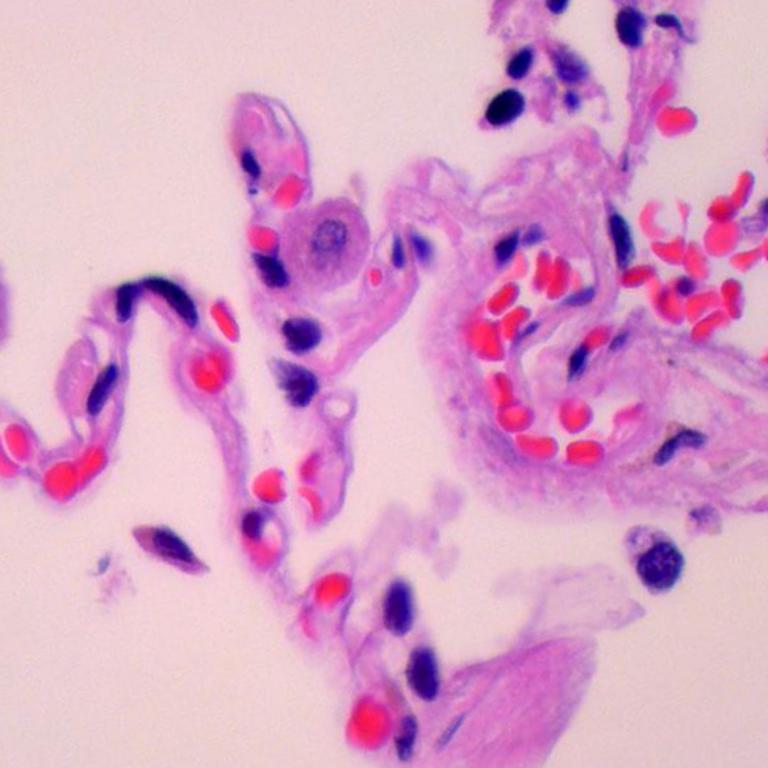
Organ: lung
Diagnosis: benign